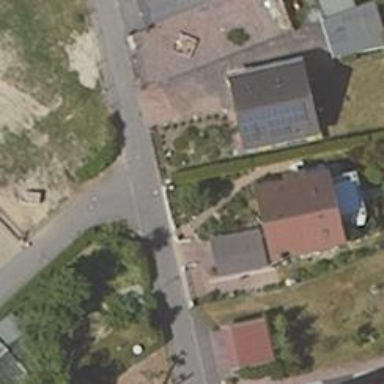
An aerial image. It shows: Smoothly paved residential road.